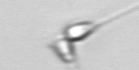
Label: Asterionellopsis_glacialis